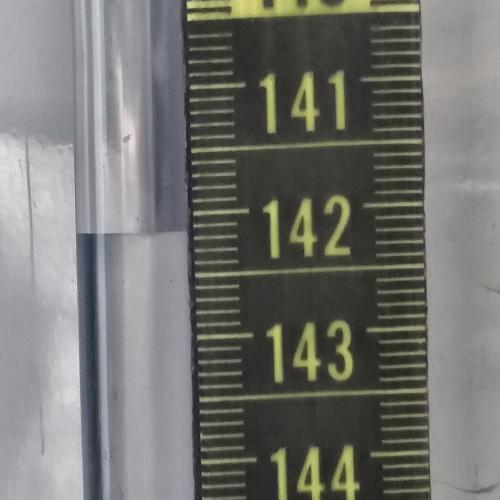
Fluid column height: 142.1 cm